Question: i want to create a input form for date like this (exemple )

that gives to user the possibilte to insert just nembers and it gives him that form
'''
(___/.___/._________)
'''
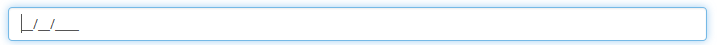
Answer: You can use JQuery like this:
'''
<input id="date" type="text"></input>
$("#date").mask("99/99/9999");
'''
Look at <URL>